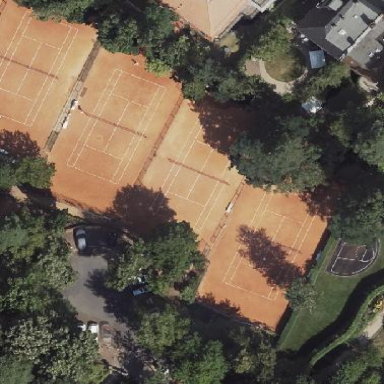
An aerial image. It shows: Tennis pitch with clay surface for leisure sports.